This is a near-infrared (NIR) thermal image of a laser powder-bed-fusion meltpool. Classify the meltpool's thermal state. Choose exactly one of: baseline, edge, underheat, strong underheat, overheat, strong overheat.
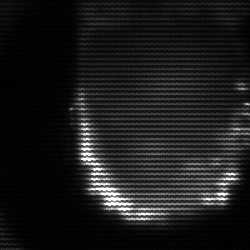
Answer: baseline